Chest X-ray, PA view. Patient: 26 years old, sex M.
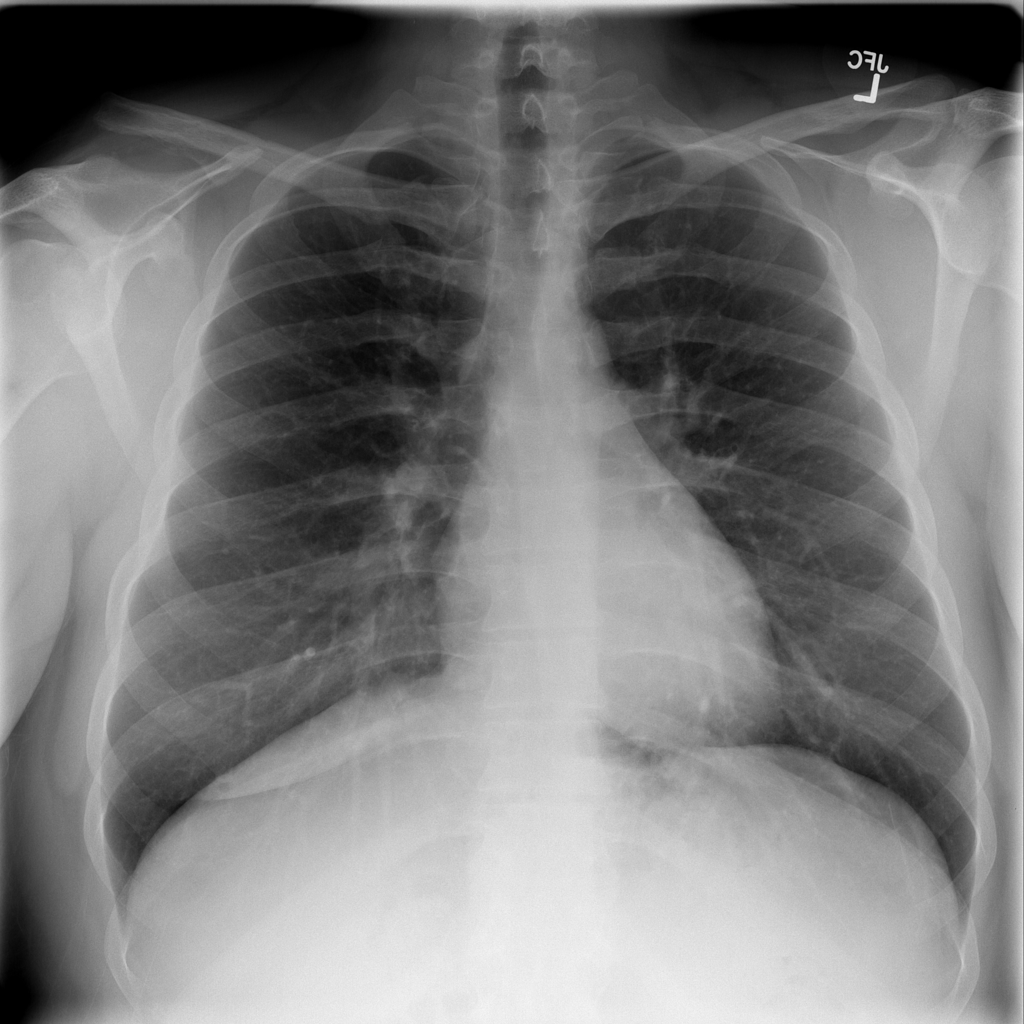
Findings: No Finding